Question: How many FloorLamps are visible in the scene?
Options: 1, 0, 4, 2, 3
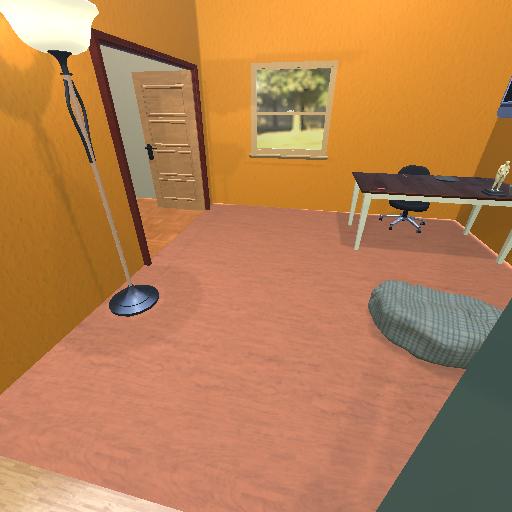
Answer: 1